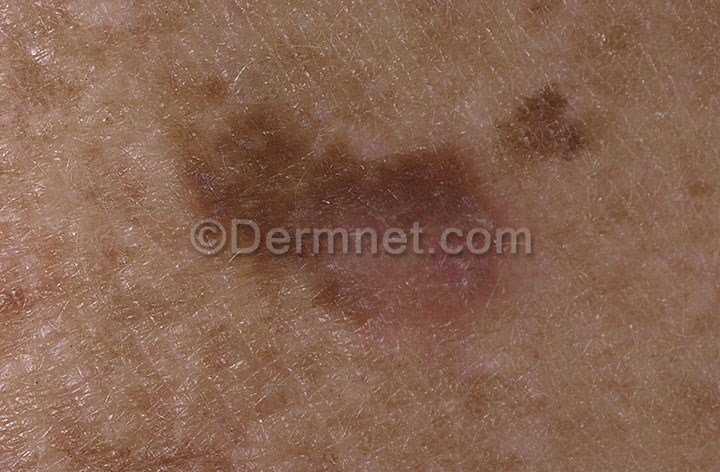
Disease: Melanoma Skin Cancer Nevi and Moles